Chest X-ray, AP view. Patient: 49 years old, sex M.
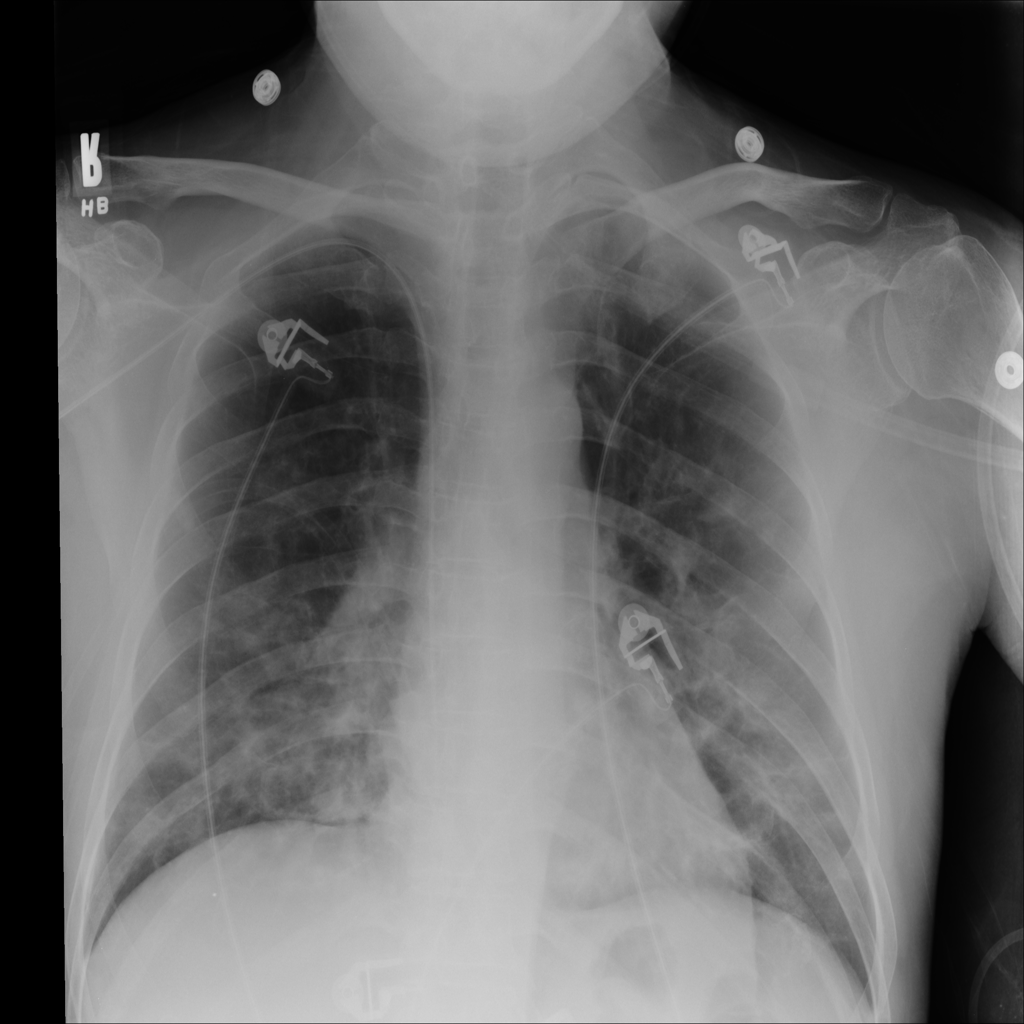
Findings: Infiltration, Nodule